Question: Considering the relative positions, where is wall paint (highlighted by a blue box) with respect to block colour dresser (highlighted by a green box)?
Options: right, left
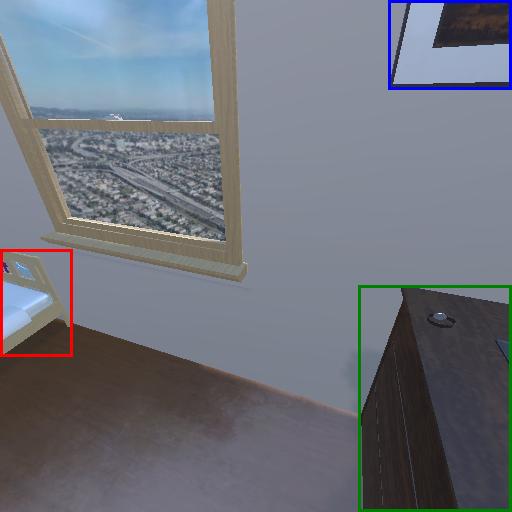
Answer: right